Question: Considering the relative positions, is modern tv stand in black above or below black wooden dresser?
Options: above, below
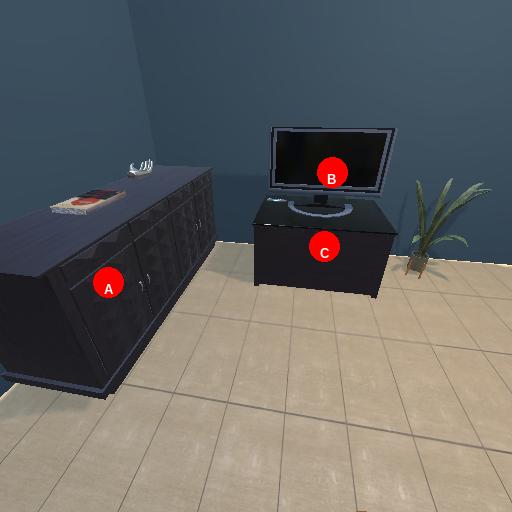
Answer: above